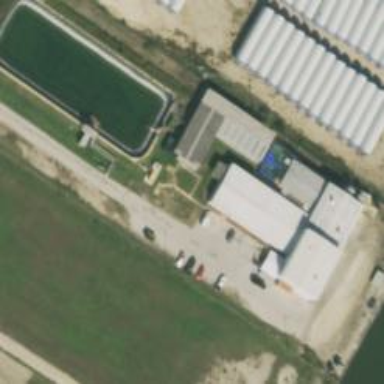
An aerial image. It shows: Animal shelter catering to sea animals and birds.